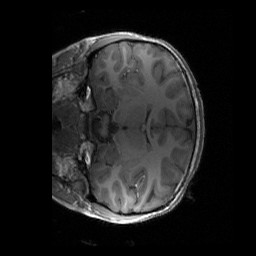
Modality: T1w
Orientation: coronal
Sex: female
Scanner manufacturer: siemens
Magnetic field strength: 3 T
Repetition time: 1.9 s
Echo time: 0.00243 s